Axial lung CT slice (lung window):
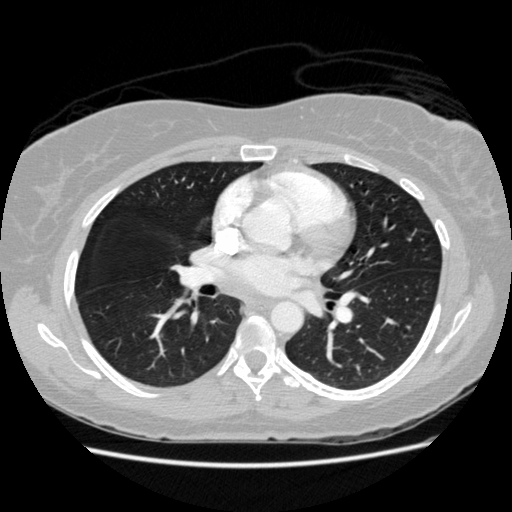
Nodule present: no